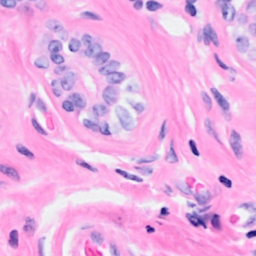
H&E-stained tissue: Breast